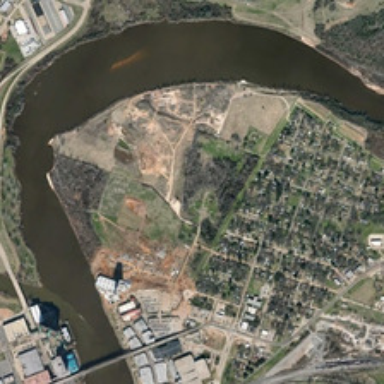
Many green plants and several residential areas are near a curved river .